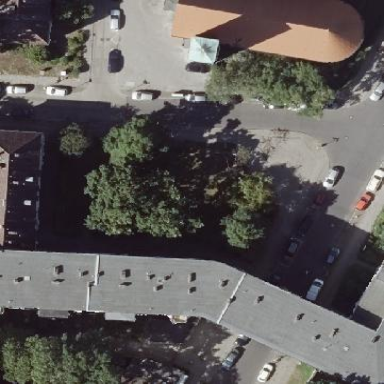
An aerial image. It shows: Flat-roofed apartment building.